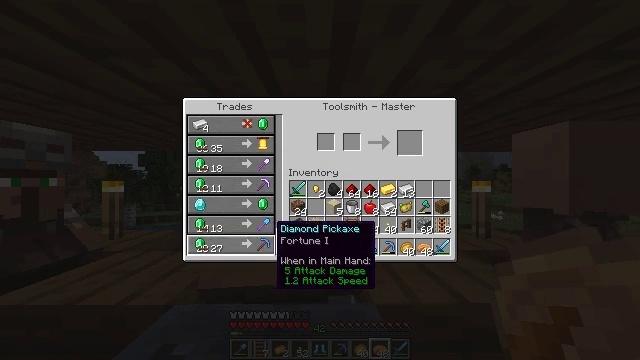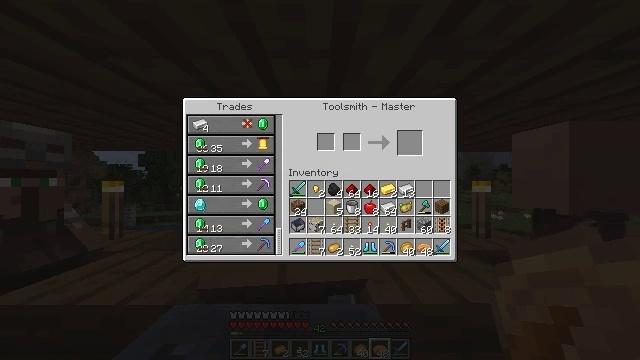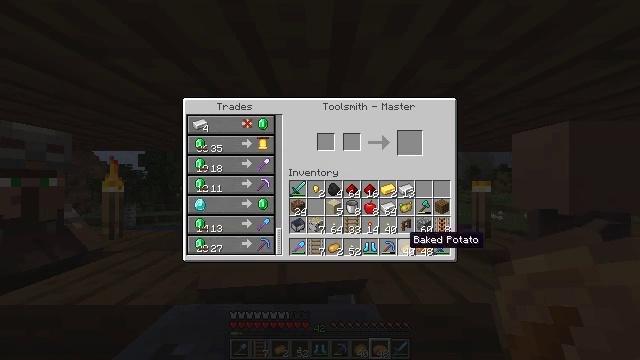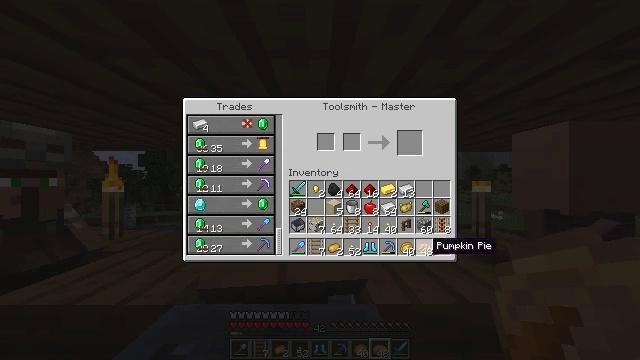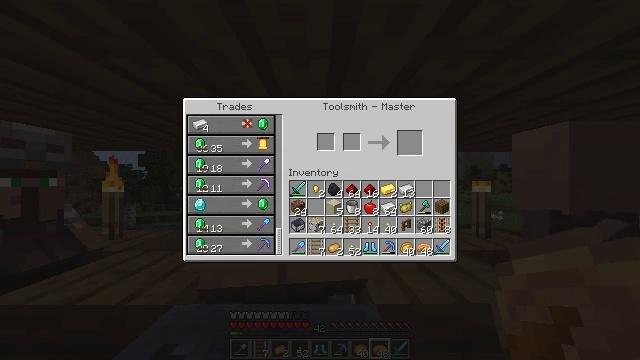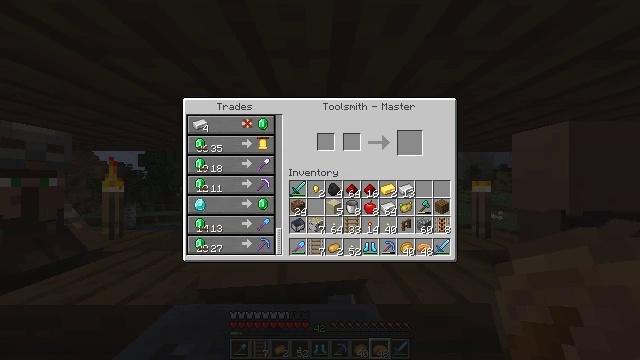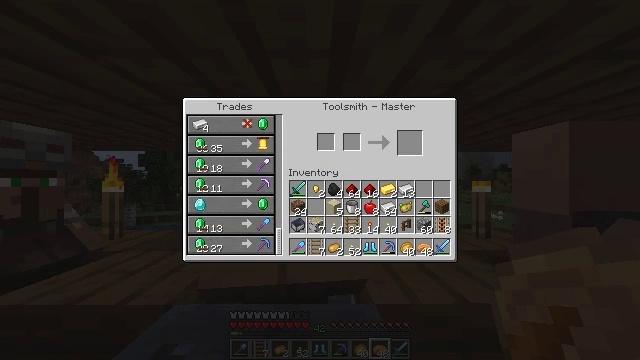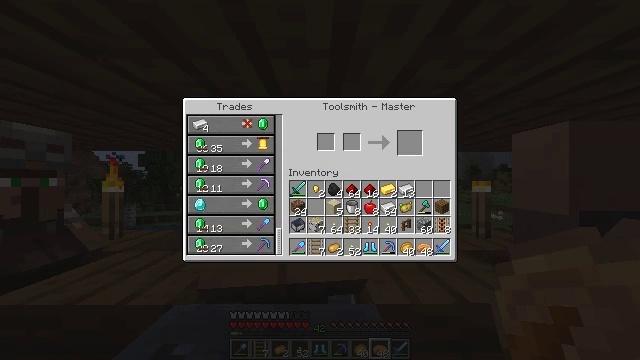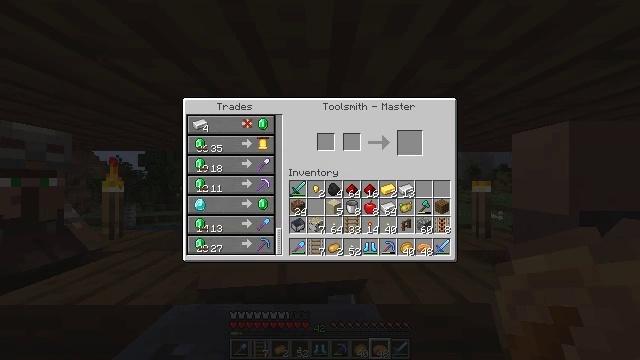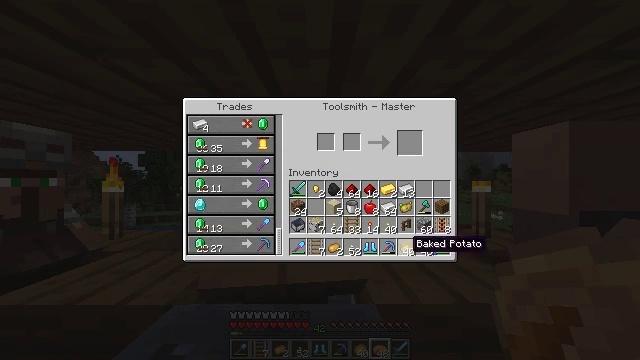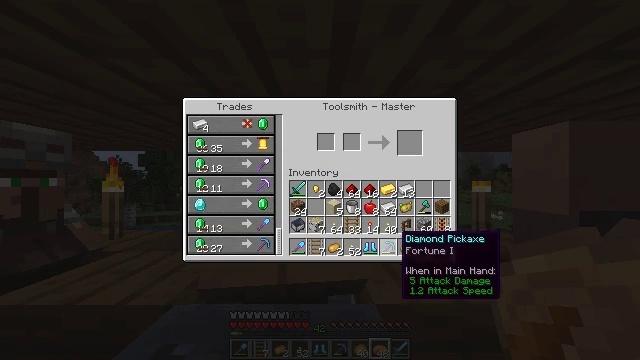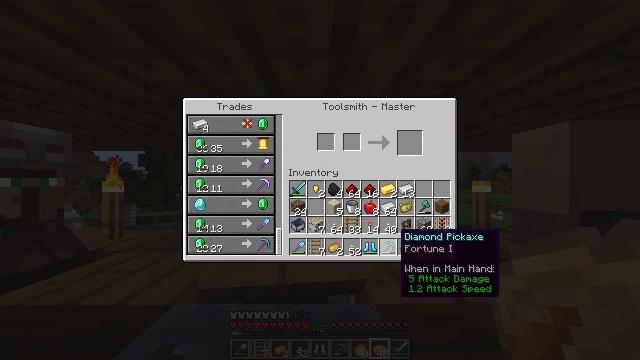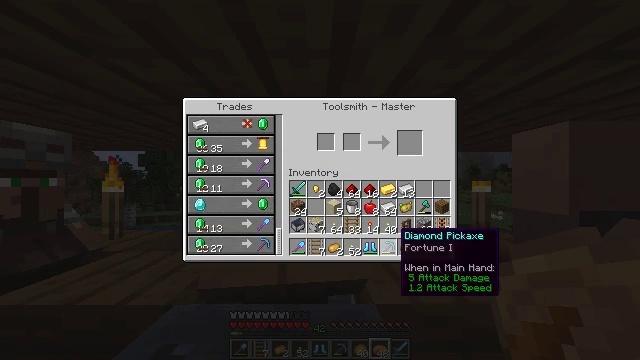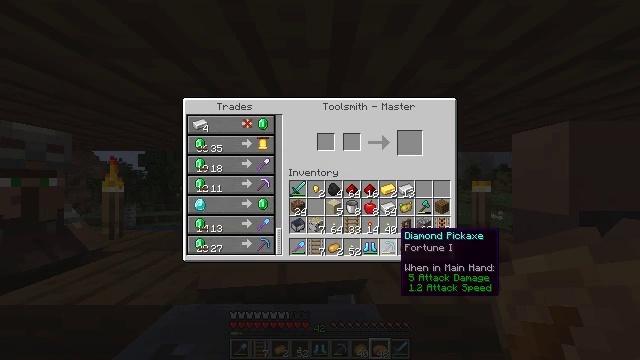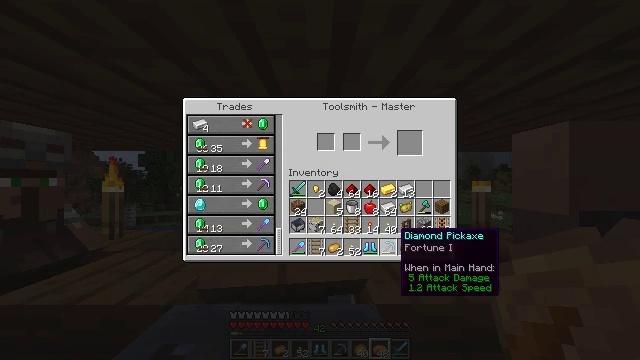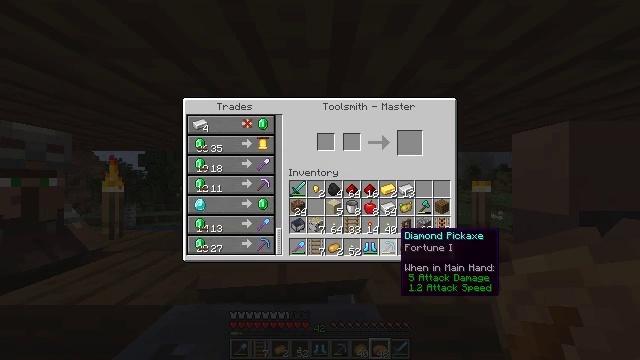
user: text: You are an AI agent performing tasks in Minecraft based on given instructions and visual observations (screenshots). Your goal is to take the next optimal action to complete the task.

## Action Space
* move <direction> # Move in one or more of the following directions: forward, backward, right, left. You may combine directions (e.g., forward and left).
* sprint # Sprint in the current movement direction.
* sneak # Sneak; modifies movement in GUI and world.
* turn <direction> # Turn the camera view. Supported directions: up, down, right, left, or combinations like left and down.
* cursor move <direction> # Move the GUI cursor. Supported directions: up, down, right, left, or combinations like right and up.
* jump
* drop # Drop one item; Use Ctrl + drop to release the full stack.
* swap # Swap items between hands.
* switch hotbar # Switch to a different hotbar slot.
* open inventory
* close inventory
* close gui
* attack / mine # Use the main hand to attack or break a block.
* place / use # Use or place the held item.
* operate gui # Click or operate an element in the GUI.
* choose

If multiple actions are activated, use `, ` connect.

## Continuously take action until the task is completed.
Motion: motion action
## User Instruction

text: Craft a cookie.
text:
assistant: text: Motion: cursor move right
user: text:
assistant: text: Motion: cursor move right and down
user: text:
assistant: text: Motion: cursor move right
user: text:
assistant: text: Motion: no_op
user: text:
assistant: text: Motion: no_op
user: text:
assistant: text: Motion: no_op
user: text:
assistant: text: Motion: no_op
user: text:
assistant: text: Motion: no_op
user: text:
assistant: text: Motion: cursor move left
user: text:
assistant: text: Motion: cursor move left
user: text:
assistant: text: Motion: no_op
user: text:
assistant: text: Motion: no_op
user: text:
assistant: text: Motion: no_op
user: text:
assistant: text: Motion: no_op
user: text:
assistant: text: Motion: no_op
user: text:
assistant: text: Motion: no_op
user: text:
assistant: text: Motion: cursor move left
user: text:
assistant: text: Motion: cursor move left and up
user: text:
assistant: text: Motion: cursor move left
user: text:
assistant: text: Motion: no_op
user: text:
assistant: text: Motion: no_op
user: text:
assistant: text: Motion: no_op
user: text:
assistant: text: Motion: cursor move down
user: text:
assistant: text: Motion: no_op
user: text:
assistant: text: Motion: no_op
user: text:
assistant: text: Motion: no_op
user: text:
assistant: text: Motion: no_op
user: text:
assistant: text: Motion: no_op
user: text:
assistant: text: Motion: no_op
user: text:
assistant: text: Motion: no_op